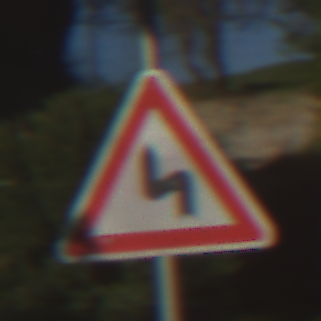
Verkehrszeichen: DoppelkurveZunaechstLinks
Umgebung: Outdoor, Suburban
Tageszeit: MorningAfternoon
Wetter: Clear
Licht: Natural
Jahreszeit: NotSpecified
Kontrast: HighContrast